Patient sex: M
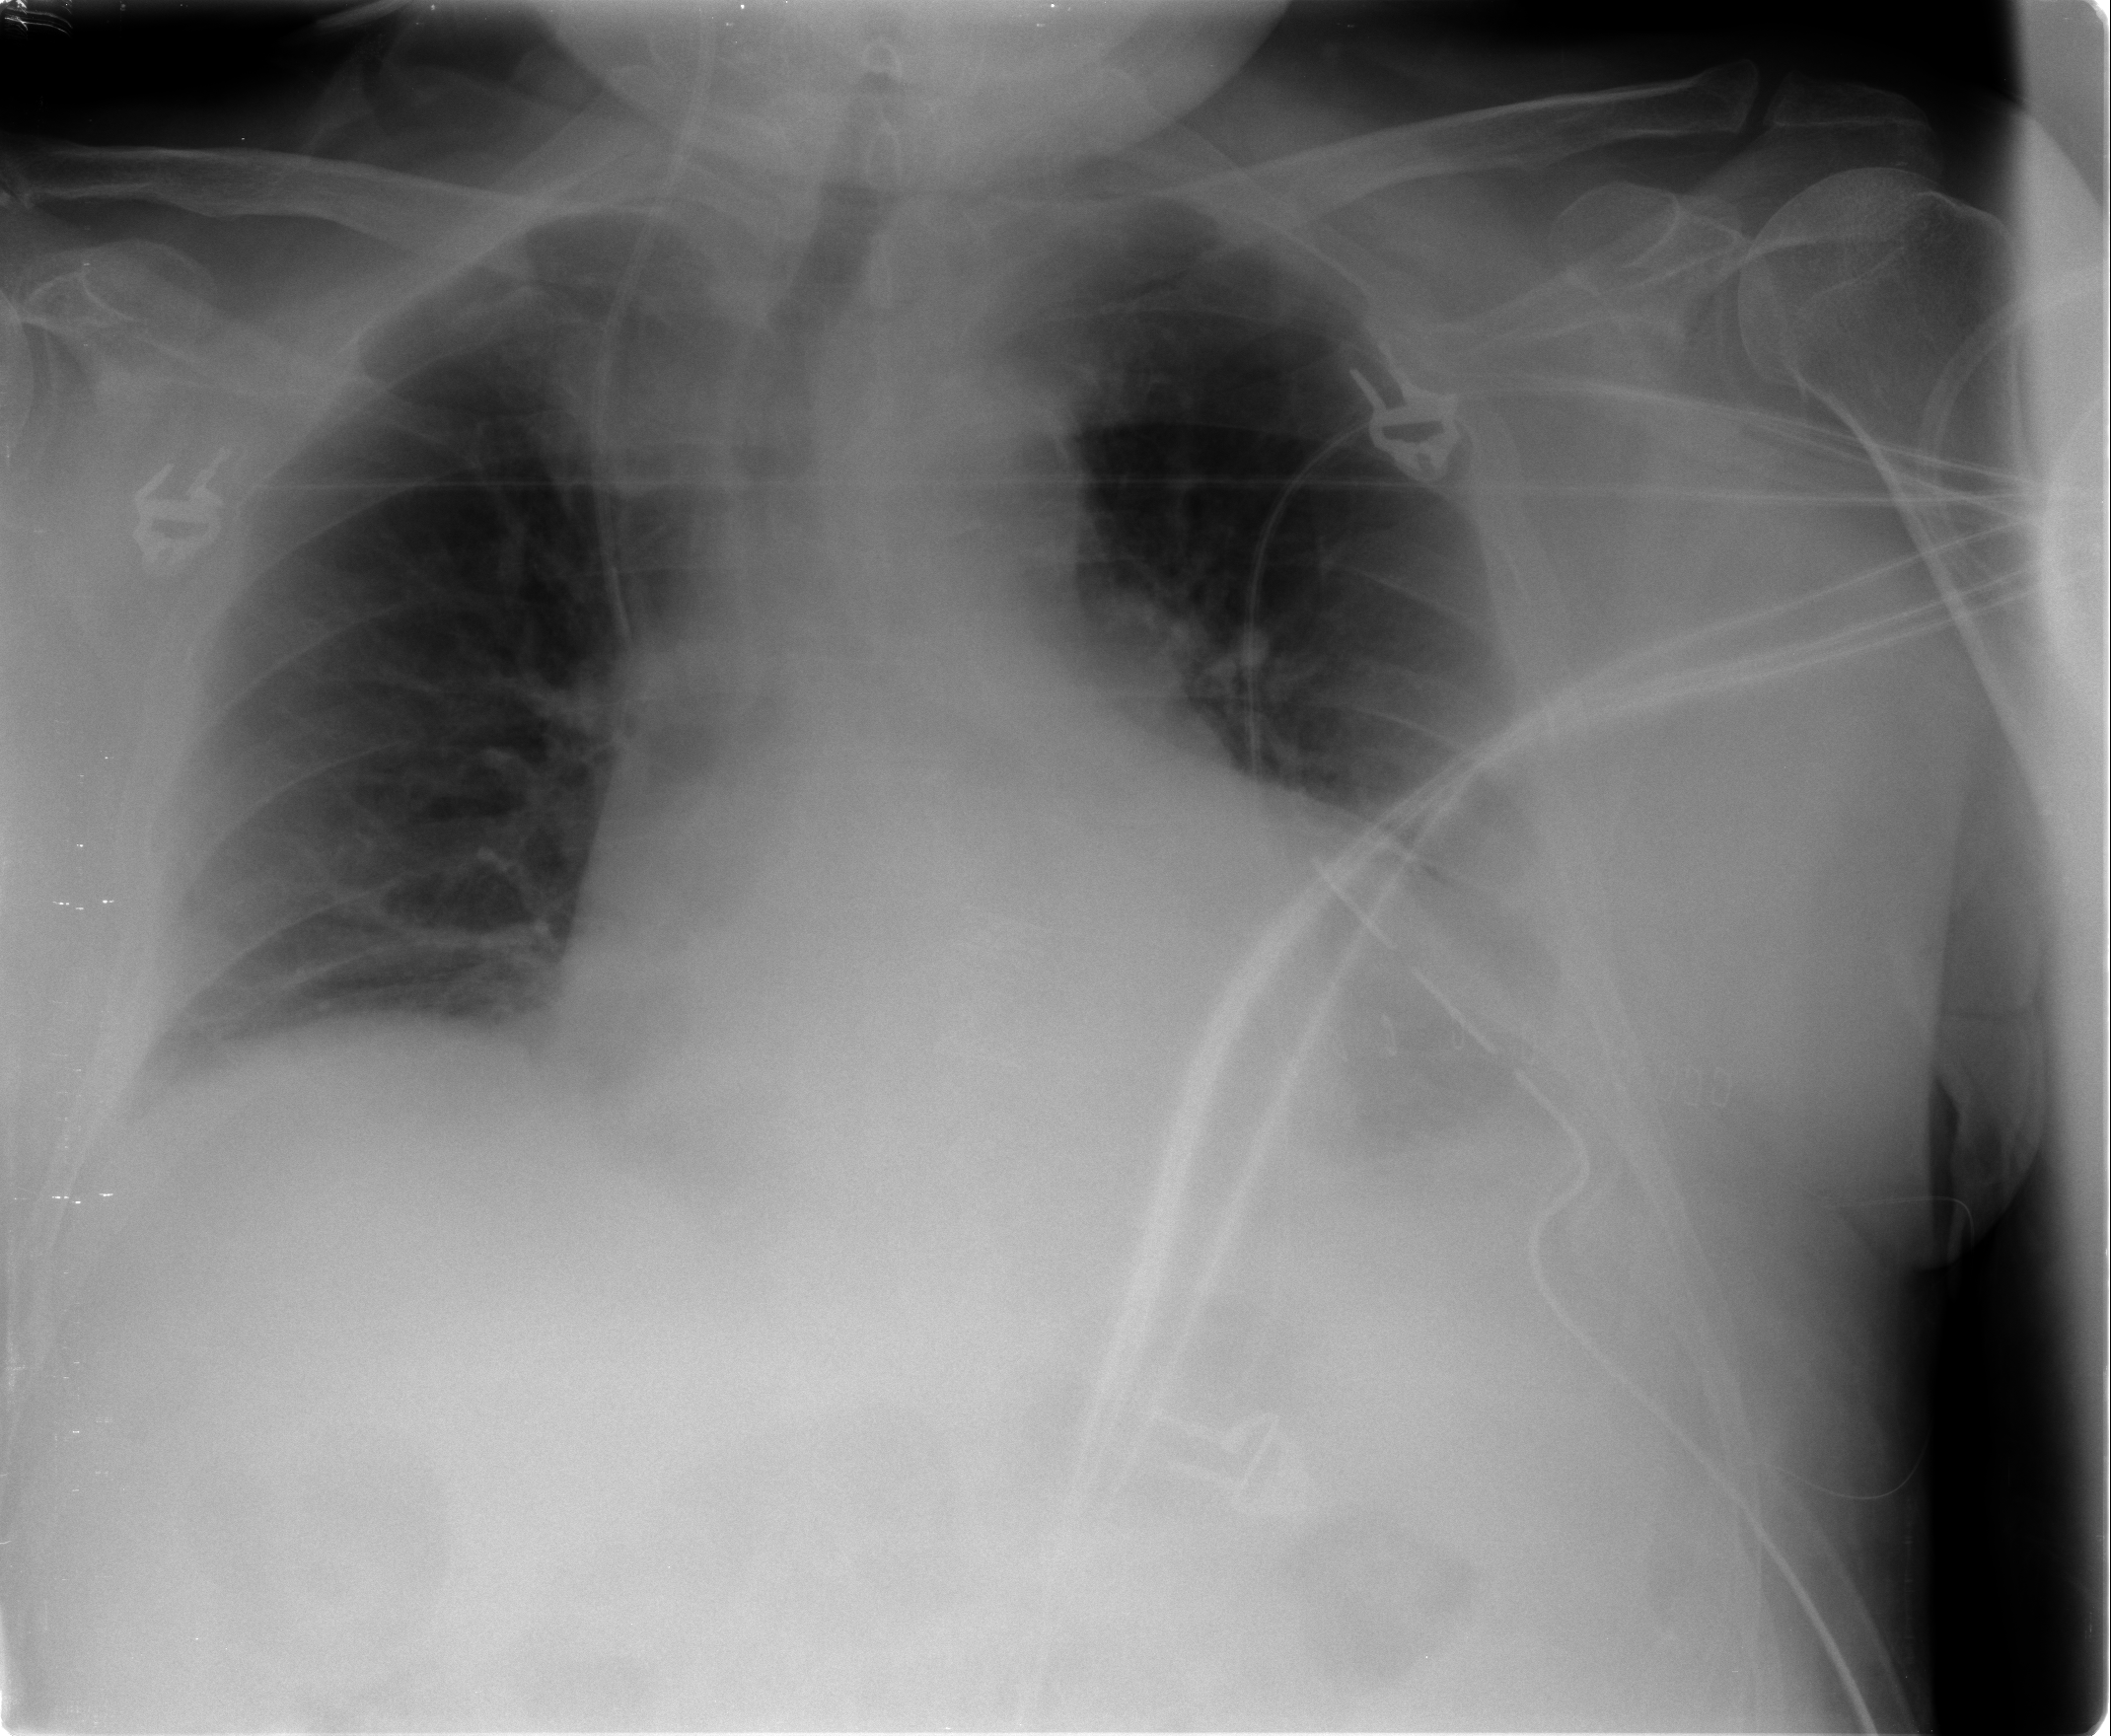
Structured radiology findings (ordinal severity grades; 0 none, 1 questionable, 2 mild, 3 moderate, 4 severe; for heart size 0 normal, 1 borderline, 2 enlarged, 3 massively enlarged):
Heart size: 2
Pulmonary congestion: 0
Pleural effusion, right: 0
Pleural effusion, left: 2
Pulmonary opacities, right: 0
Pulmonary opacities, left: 0
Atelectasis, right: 2
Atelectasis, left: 2